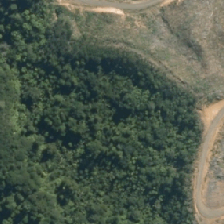
Land cover: broadleaved_indigenous_hardwood